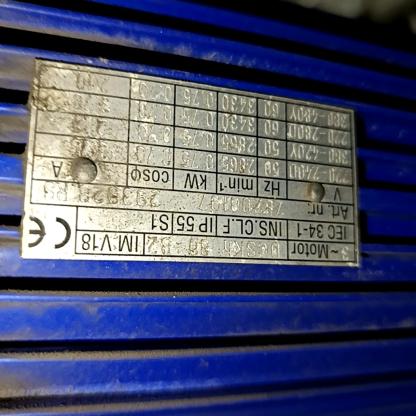
Klasa: tabliczka-znamionowa